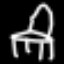
Label: chair